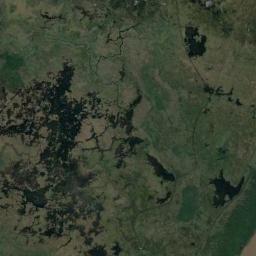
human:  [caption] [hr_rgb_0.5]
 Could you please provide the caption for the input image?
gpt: There is a large land mixed with green and brown in the river in a wetland .

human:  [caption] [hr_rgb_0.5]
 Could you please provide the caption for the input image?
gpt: There are a few lakes and a meandering river in this wetland .

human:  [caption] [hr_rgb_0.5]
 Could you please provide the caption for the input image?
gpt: The wetland consists of dry and green plants and water .

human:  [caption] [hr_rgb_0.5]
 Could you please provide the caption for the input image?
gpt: There are many different areas of water surrounded by wetlands .

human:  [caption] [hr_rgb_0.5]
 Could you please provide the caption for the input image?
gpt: There are many green areas and some water areas on the wetland .